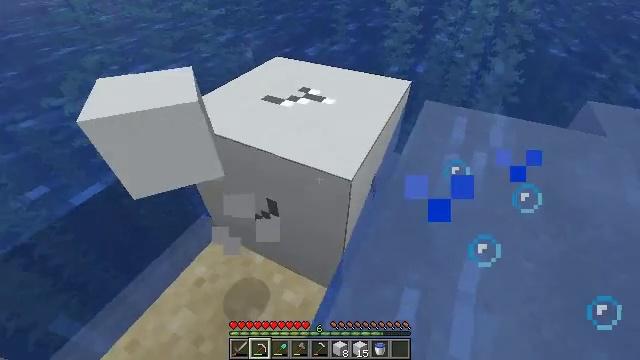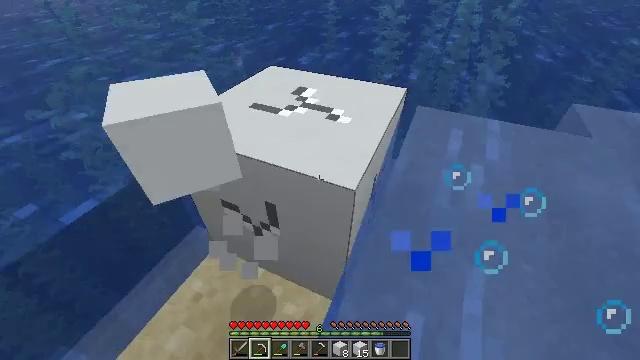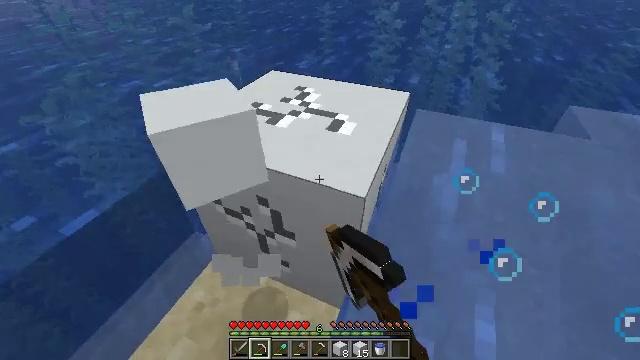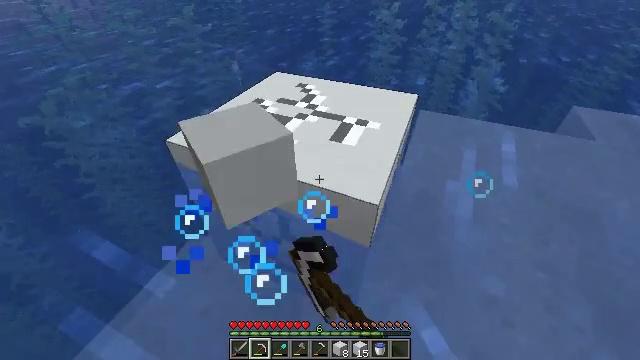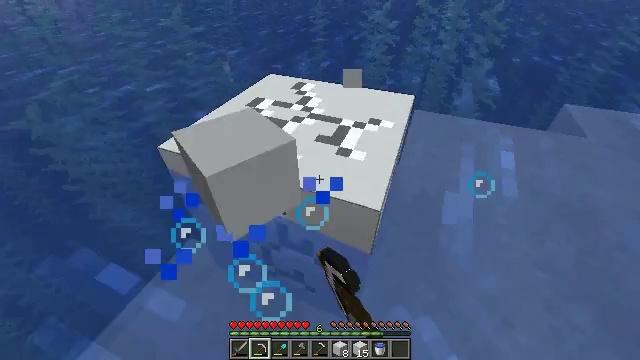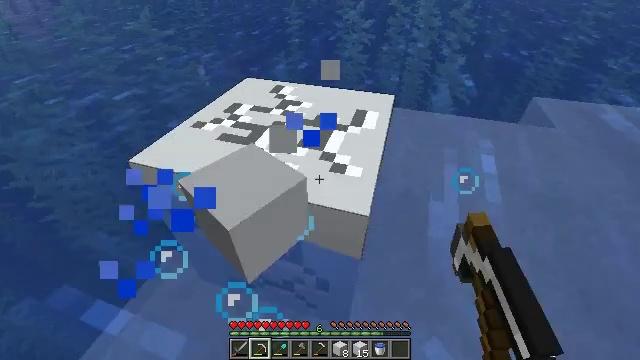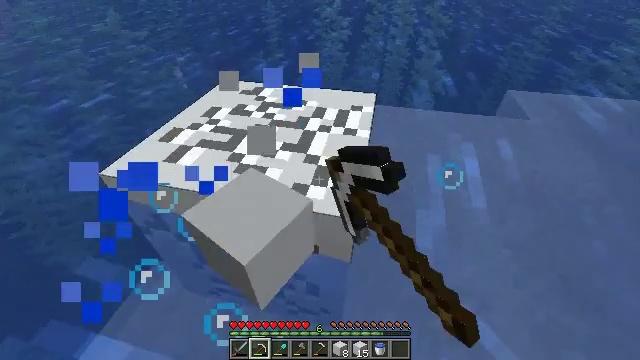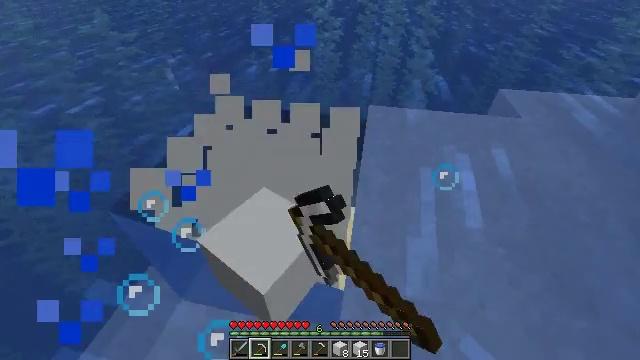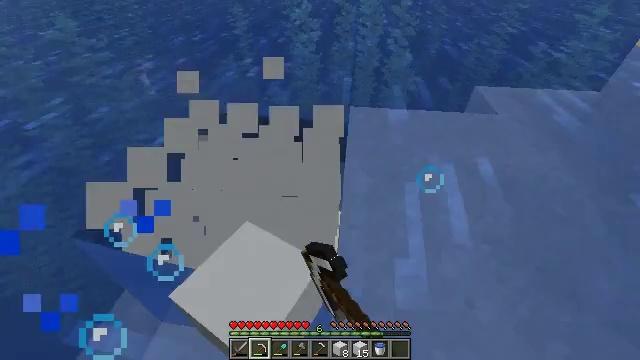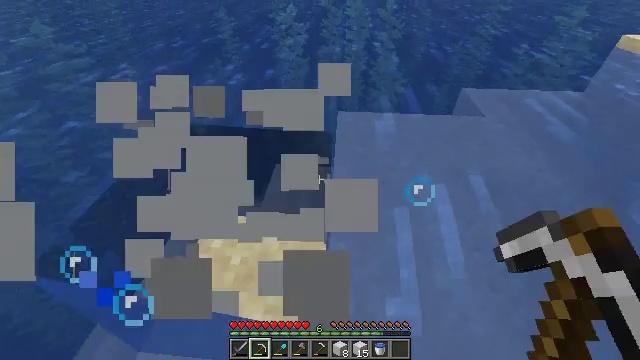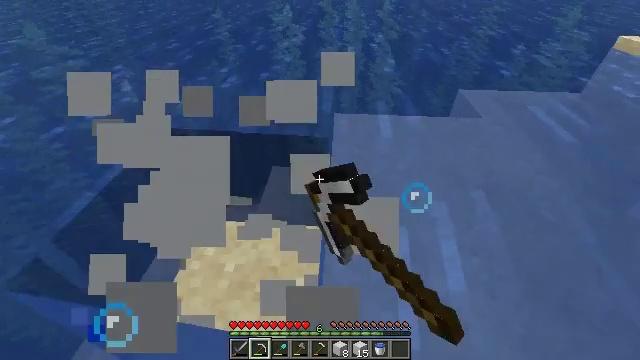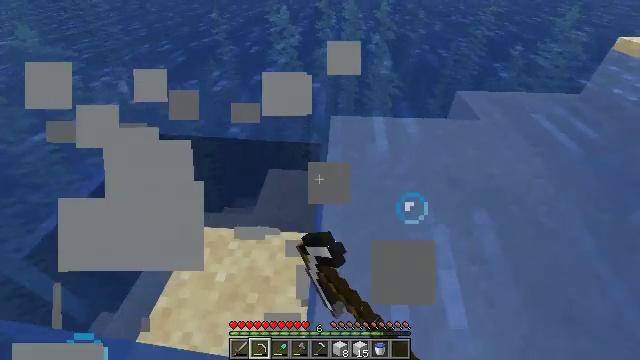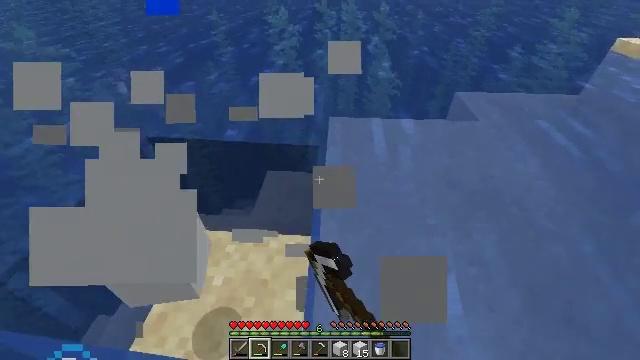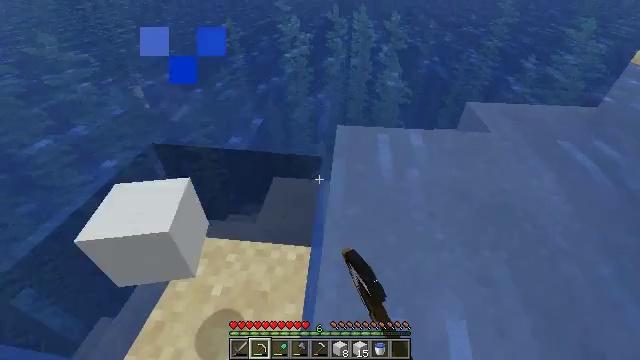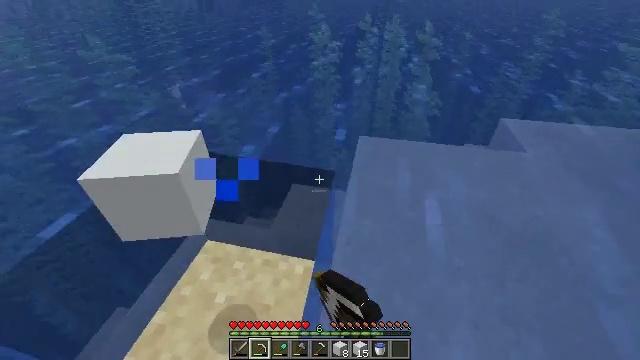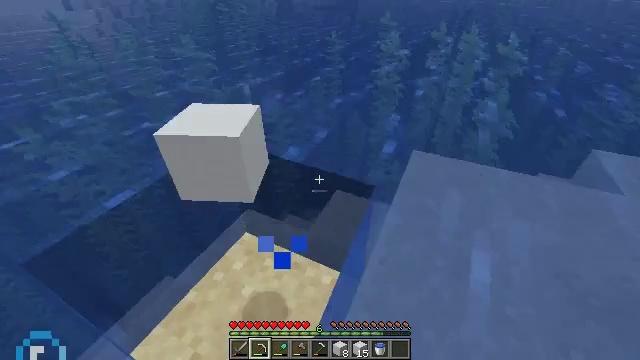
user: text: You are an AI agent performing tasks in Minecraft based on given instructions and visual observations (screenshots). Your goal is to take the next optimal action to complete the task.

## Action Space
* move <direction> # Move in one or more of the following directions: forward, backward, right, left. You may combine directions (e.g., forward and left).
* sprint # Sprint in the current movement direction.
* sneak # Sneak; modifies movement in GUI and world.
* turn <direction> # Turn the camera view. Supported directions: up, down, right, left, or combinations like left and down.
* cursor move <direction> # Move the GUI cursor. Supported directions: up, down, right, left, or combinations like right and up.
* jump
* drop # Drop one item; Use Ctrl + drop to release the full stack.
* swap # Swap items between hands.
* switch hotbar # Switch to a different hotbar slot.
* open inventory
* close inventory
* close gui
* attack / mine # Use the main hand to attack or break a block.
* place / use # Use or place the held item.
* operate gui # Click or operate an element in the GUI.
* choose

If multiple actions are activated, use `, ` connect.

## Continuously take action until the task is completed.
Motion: motion action
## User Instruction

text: Attack the white concrete block to obtain it.
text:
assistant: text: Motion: move forward, turn right and up, attack / mine
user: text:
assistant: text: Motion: move forward, attack / mine
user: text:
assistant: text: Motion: move forward, attack / mine
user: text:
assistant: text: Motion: move forward, turn right, attack / mine
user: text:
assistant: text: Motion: move forward, turn right, attack / mine
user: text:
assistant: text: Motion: move forward, turn right, attack / mine
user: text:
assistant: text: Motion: move forward, turn right, attack / mine
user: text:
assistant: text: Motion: move forward, turn right, attack / mine
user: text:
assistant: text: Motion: move forward, turn right, attack / mine
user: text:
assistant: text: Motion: move forward, attack / mine
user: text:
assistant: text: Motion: move forward, attack / mine
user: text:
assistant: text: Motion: move forward, attack / mine
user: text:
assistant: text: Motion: move forward, turn left and up, attack / mine
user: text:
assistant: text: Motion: move forward, turn left and up, attack / mine
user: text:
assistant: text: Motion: move forward, turn left and up, attack / mine
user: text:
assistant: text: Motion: move forward, turn left, attack / mine
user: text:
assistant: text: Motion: move forward, turn left
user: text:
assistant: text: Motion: move forward, turn left
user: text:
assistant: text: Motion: move forward, turn left
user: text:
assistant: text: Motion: move forward, turn left
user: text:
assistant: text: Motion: move forward, turn left
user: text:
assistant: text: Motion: move forward, turn left and up
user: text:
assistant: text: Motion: move forward, turn left and up
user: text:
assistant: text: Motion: move forward, turn left and up
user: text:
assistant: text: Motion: move forward, turn left and up
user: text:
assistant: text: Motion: move forward
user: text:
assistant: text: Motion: move forward
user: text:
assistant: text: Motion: move forward
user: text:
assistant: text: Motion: turn left and up
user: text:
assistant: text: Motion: turn left